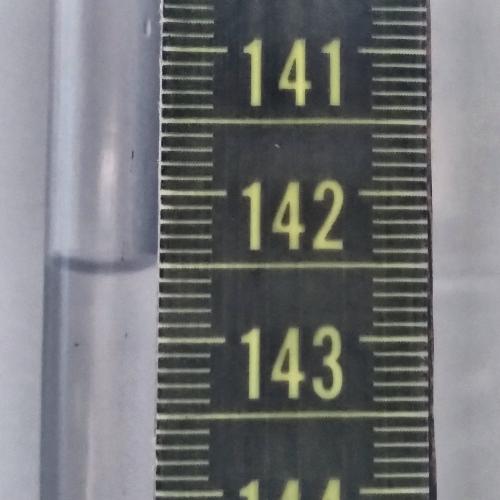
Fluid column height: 142.5 cm